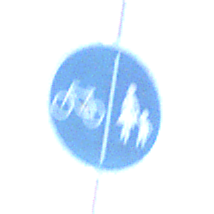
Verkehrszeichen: GetrennterRadUndGehwegRadwegLinks
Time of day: SunriseSunset
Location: Outdoor (RoadRail)
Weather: Clear
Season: NotSpecified
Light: Natural